Question: I try to put a border for a button in android but unfortunately I can't see the button border.
Drawable File
'''
<?xml version="1.0" encoding="utf-8"?>
<selector xmlns:android="http://schemas.android.com/apk/res/android">
<item>
<shape android:shape="rectangle">
<corners android:radius="12dp" />
<stroke android:width="3px" android:color="#7E8082" />
</shape>
</item>
</selector>
'''
XML
'''
<Button
android:id="@+id/btn_signup"
android:layout_width="match_parent"
android:layout_height="60dp"
android:layout_marginTop="122dp"
android:background="@drawable/bg_signup"
android:fontFamily="@font/poppins_semibold"
android:text="Create an Account"
android:textAllCaps="false"
android:textColor="@color/black"
app:layout_constraintTop_toBottomOf="@+id/btn_login" />
'''

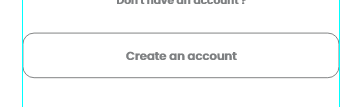
Answer: You don't need to use a custom drawable, just use a 'MaterialButton':
'''
<com.google.android.material.button.MaterialButton
android:layout_width="wrap_content"
android:layout_height="wrap_content"
style="@style/Widget.MaterialComponents.Button.OutlinedButton"
app:strokeColor="#7E8082"
app:strokeWidth="1dp"
app:cornerRadius="12dp"/>
'''
<URL>